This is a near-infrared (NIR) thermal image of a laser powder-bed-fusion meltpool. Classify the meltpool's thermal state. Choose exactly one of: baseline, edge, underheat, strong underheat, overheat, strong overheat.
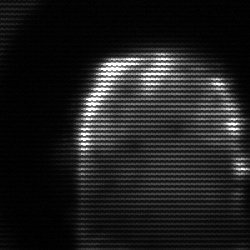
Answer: baseline